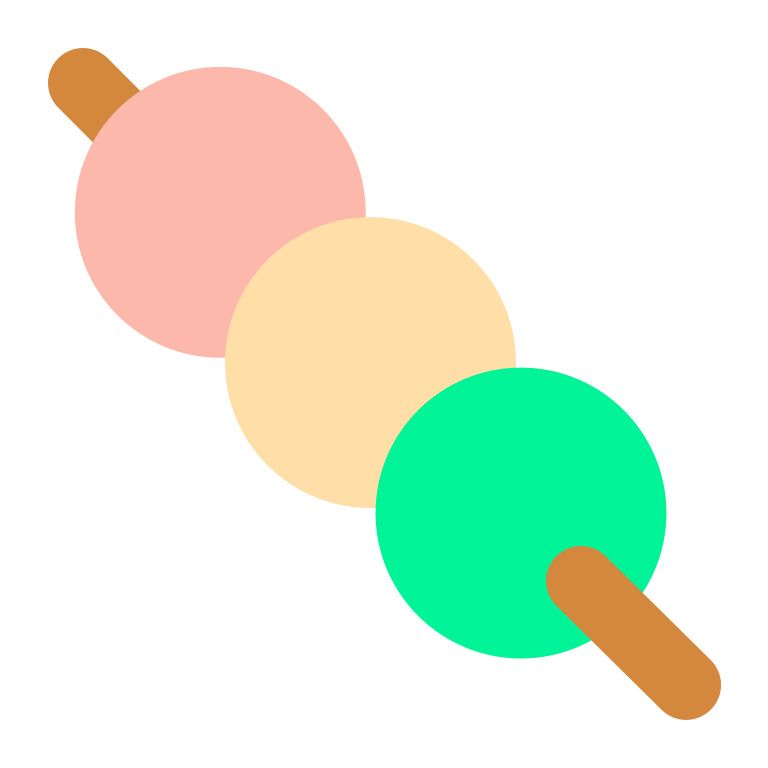
dango flat